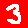
Digit: 3